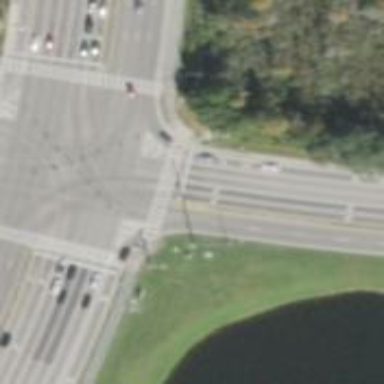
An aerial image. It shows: Marked crossing on cycleway.